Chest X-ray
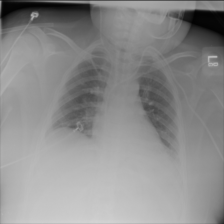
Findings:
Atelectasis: negative
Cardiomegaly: negative
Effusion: negative
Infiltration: negative
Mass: negative
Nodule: negative
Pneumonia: negative
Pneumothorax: negative
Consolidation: negative
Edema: negative
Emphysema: negative
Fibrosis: negative
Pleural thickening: negative
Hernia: negative